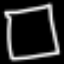
Label: square